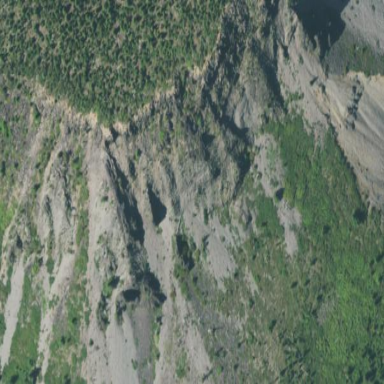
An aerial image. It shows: Natural scree.